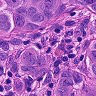
Metastatic tissue present: yes